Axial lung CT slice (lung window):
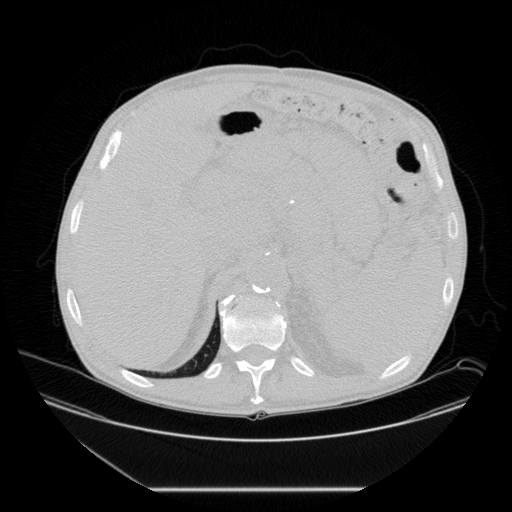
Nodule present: no